Aerial crown-view tile of a tropical tree (Barro Colorado Island, Panama), acquired 20240813:
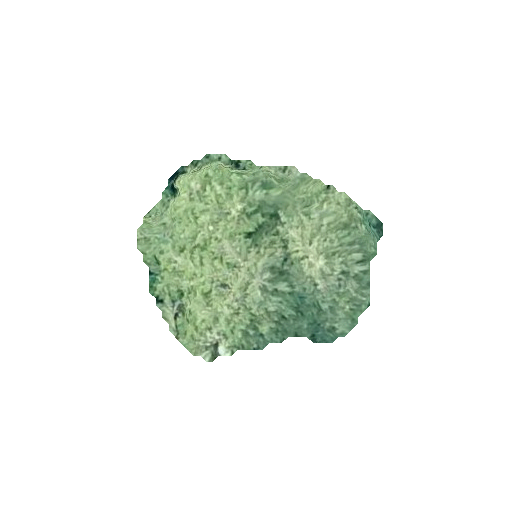
Species: Quararibea stenophylla
GBIF accepted scientific name: Quararibea stenophylla
Crown area: 55.524 m²